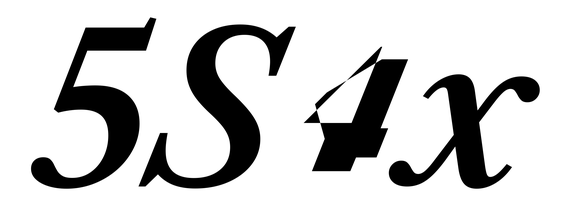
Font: LibreCaslonText-Italic_SemiBold_Italic